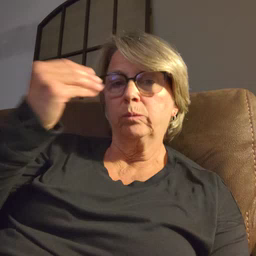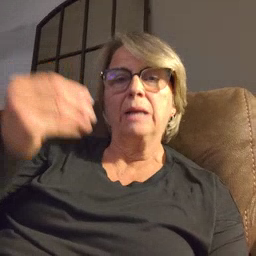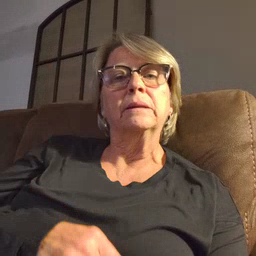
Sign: outside